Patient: sex F, age 65
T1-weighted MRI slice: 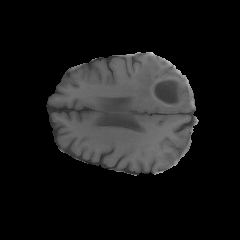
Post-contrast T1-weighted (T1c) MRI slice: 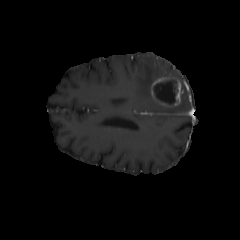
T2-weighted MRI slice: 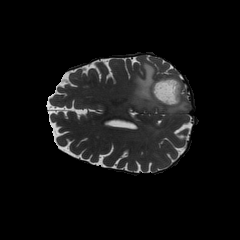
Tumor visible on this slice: yes
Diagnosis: Glioblastoma, IDH-wildtype
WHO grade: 4